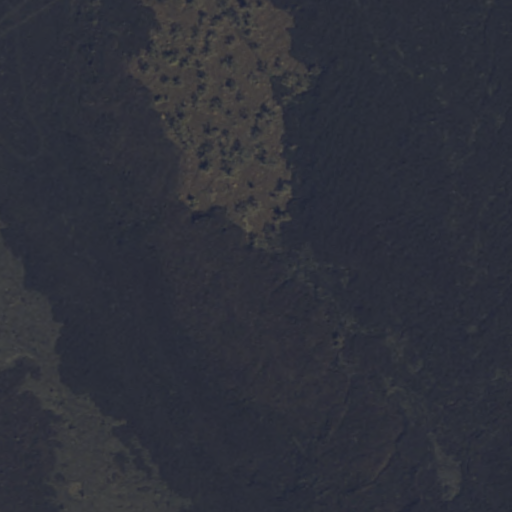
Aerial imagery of mountain in Hawaii named Nā‘ōhule‘elua containing only unknown